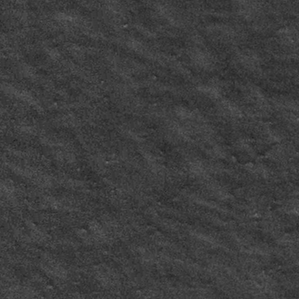
Label: frost